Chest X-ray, AP view. Patient: 9 years old, sex M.
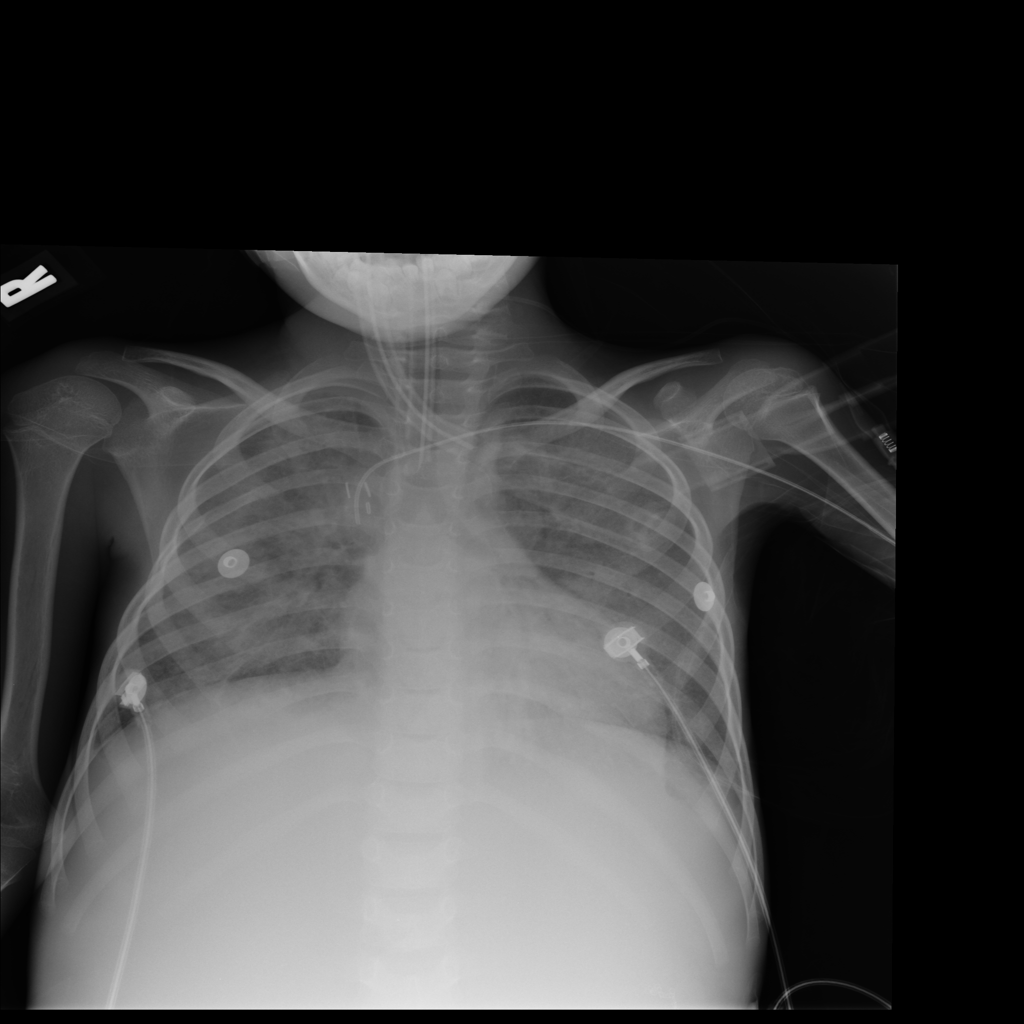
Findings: No Finding